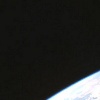
Label: space